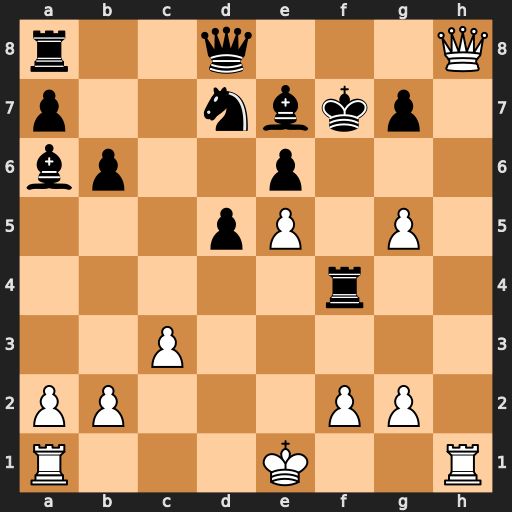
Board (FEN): r2q3Q/p2nbkp1/bp2p3/3pP1P1/5r2/2P5/PP3PP1/R3K2R
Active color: w
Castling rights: KQ
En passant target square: -
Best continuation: g6+ Kxg6 Qh5#